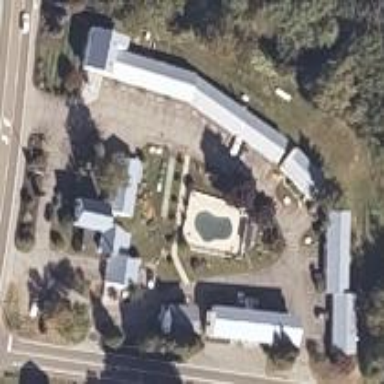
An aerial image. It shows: Motel.